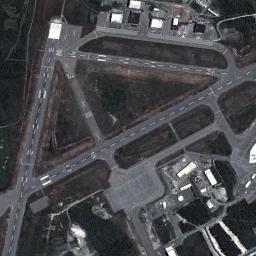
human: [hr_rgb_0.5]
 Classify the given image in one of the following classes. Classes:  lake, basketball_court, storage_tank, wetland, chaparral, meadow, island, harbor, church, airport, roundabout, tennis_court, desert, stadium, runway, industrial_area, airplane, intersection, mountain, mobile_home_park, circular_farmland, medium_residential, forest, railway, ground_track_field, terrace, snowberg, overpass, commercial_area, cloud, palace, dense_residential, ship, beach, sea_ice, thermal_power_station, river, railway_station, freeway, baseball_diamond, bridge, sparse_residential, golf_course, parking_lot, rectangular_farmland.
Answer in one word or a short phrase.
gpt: airport